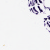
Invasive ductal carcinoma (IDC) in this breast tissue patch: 0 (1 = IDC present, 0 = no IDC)